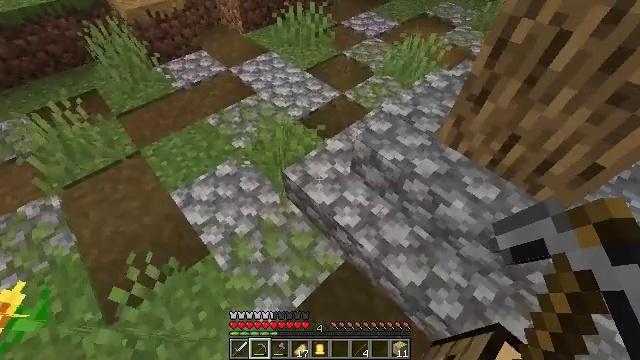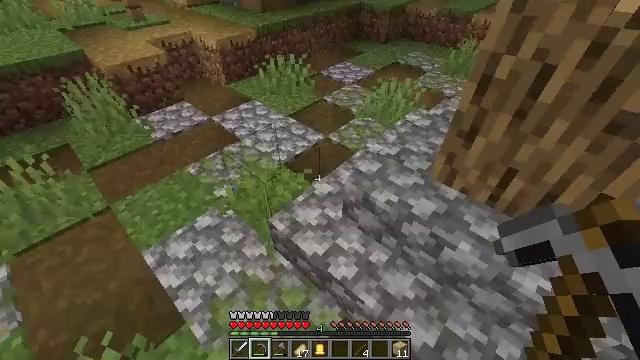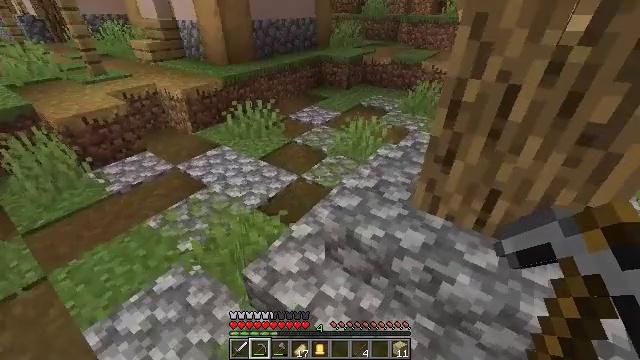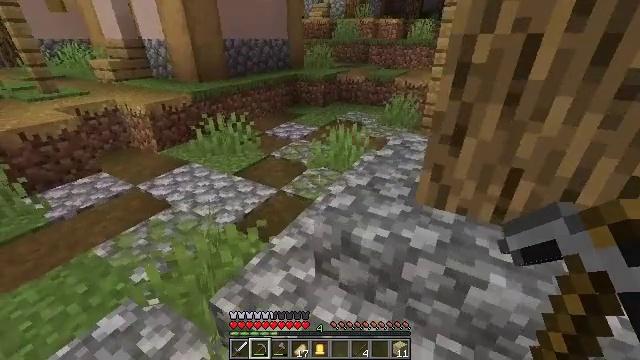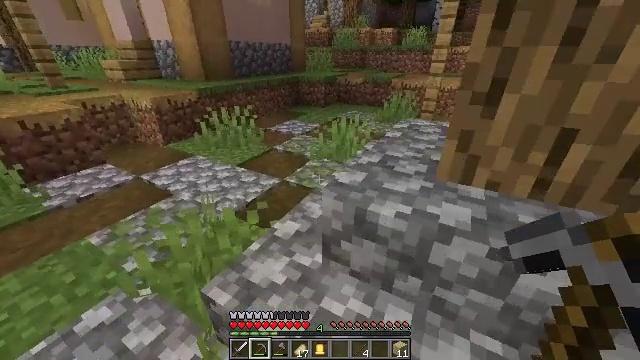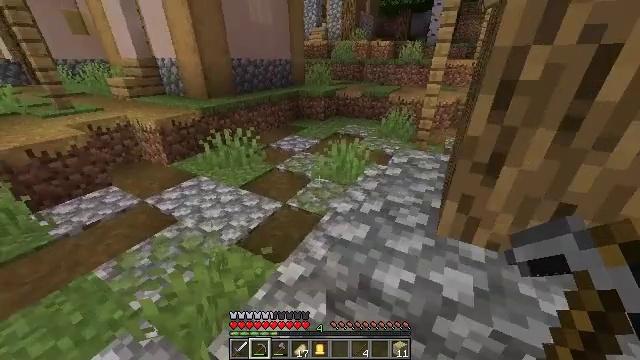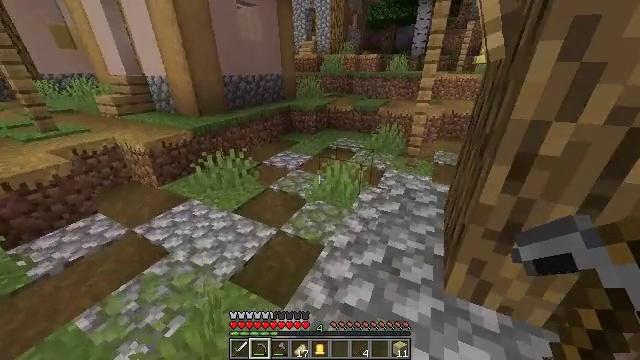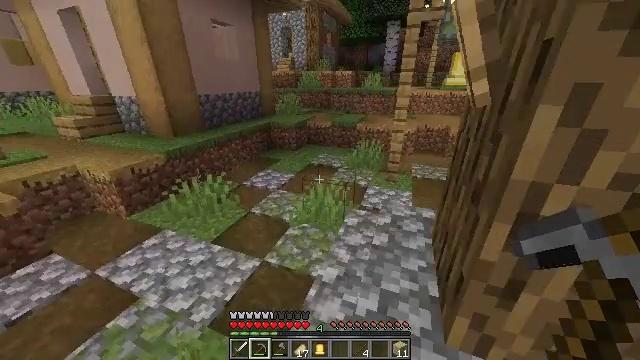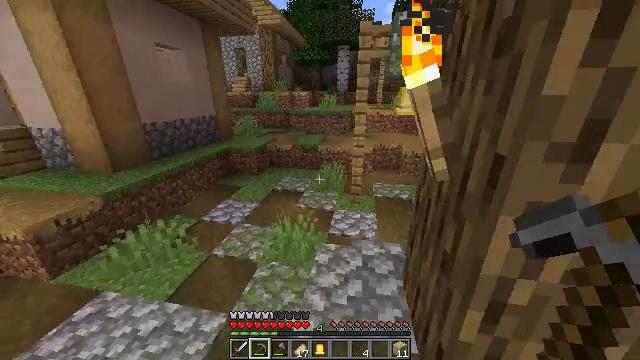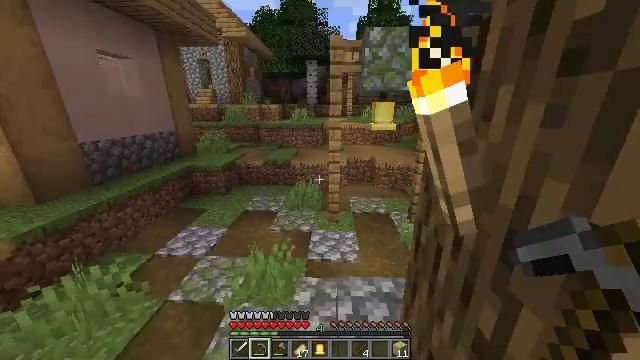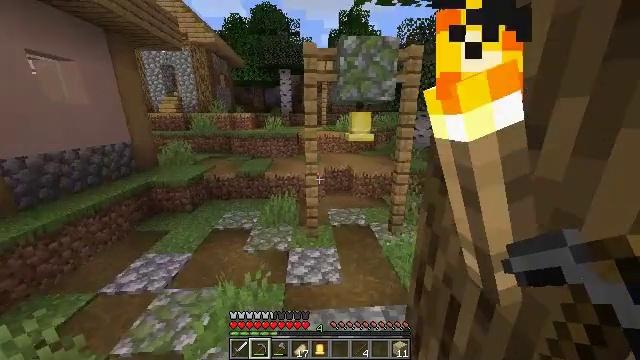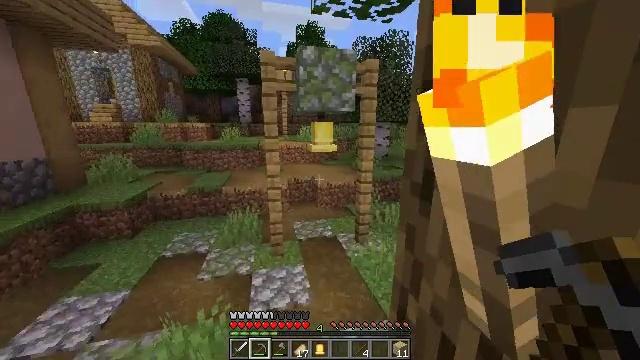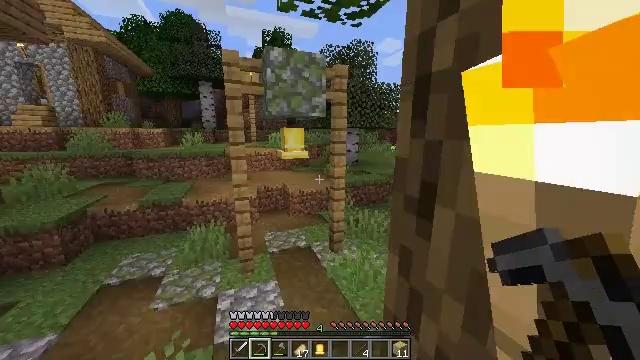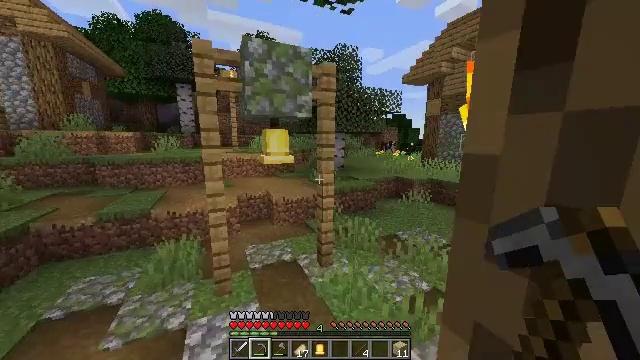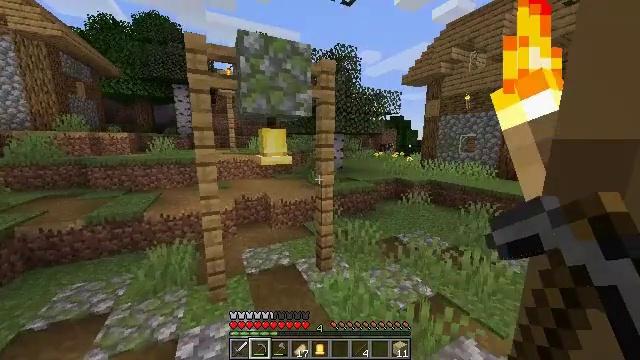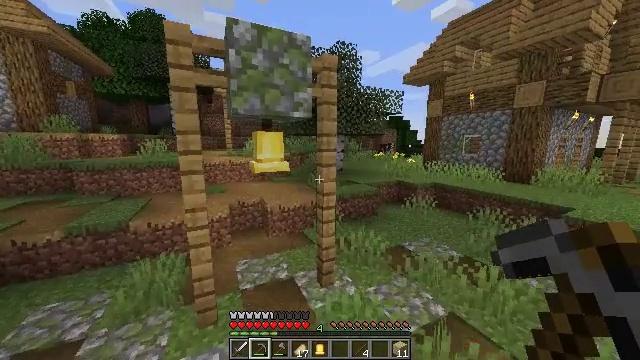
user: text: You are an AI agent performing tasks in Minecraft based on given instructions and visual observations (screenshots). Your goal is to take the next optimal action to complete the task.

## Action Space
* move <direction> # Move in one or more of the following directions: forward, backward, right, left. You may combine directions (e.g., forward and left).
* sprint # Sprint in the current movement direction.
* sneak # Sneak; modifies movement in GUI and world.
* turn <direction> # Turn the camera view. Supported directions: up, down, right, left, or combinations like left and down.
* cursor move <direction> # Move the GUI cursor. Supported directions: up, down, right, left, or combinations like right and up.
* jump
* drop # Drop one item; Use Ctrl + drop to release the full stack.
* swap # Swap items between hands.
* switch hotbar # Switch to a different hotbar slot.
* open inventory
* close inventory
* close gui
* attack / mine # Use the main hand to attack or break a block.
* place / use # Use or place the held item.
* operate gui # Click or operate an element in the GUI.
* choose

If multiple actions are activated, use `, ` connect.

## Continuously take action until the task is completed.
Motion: motion action
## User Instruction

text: Mine the bell from its post.
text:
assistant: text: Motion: move forward, turn right and up
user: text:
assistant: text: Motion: move forward, turn right and up
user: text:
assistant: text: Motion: move forward, sprint, turn right and up
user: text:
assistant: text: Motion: move forward, sprint
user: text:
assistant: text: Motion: move forward, sprint
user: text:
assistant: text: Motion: move forward, sprint, turn right
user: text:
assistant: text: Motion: move forward, sprint, turn right and up
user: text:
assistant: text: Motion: move forward, sprint, turn right and up
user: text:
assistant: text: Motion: move forward, sprint, turn right and up
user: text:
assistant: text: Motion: move forward, sprint, turn right and up
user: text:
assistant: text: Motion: move forward, sprint, turn right and up
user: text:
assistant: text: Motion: move forward, sprint, turn right and up
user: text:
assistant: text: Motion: move forward, sprint, turn right and up
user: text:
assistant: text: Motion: move forward, sprint
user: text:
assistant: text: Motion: move forward, sprint
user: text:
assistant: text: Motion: move forward, sprint, turn up
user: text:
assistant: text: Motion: move forward, sprint
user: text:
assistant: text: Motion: move forward, sprint
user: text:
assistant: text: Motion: move forward, sprint, turn left and up
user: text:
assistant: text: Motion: move forward, sprint, turn left and up
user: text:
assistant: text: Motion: move forward, sprint, turn left and up
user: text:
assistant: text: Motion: move forward, sprint, turn up
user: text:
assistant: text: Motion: move forward, sprint, turn left and up, attack / mine
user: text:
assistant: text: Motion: move forward, sprint, turn left and up, attack / mine
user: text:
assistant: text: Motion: sprint, turn left and up, attack / mine
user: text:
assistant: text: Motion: turn right and up, attack / mine
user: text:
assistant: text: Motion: turn up, attack / mine
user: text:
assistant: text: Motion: turn up, attack / mine
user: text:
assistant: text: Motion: turn left and up, attack / mine
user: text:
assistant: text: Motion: turn left and up, attack / mine